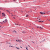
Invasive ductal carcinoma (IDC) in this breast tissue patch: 1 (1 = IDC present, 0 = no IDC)